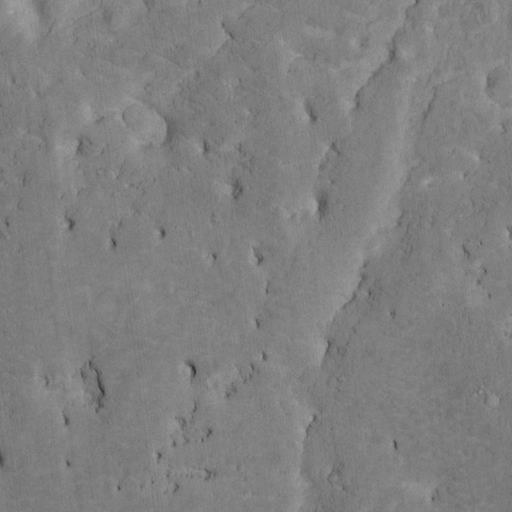
Classes present: Background